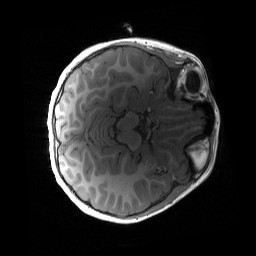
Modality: T1w
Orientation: axial
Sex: female
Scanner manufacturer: siemens
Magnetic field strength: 3 T
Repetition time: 1.9 s
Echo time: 0.00243 s